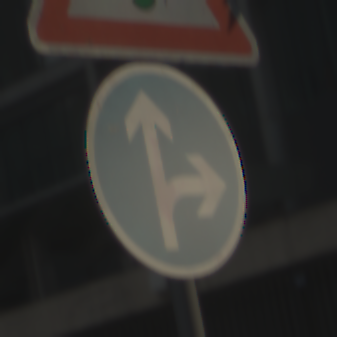
Verkehrszeichen: VorgeschriebeneFahrtrichtungGeradeausOderRechts
Zusatzzeichen oben: Lichtzeichenanlage
Umgebung: Outdoor, Urban
Tageszeit: MorningAfternoon
Wetter: PartlyCloudy
Licht: Natural
Jahreszeit: NotSpecified
Kontrast: LowContrast